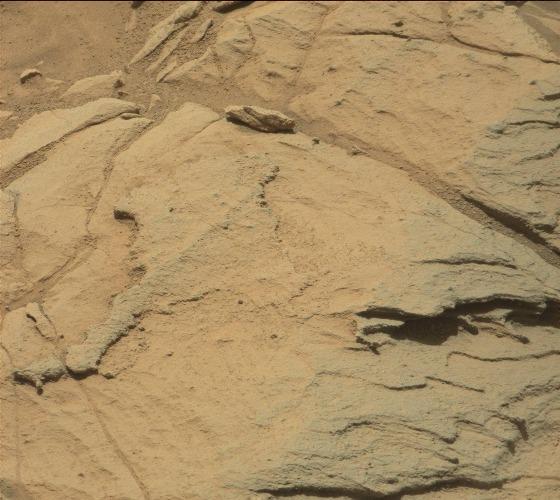
Terrain classes present: Bedrock, Gravel / Sand / Soil, Rock, Shadow